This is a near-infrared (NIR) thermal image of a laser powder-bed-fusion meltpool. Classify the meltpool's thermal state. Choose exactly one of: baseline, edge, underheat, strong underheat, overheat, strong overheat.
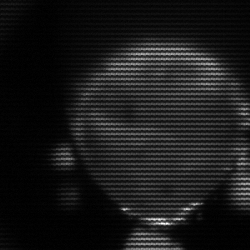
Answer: edge